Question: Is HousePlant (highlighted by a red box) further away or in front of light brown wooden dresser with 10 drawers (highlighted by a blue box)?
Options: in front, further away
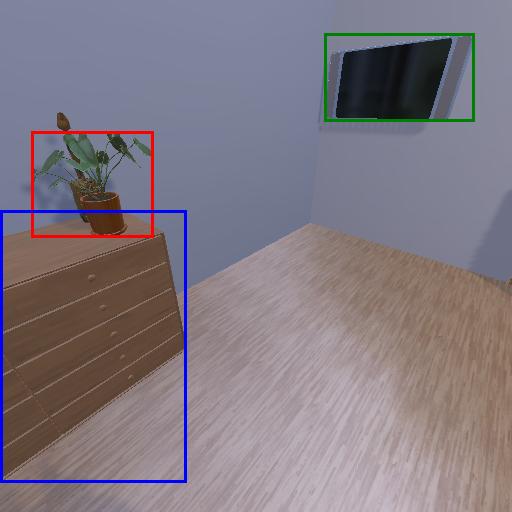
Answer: in front